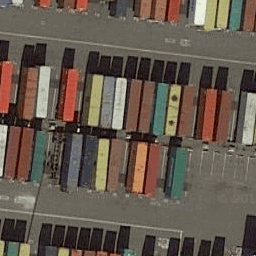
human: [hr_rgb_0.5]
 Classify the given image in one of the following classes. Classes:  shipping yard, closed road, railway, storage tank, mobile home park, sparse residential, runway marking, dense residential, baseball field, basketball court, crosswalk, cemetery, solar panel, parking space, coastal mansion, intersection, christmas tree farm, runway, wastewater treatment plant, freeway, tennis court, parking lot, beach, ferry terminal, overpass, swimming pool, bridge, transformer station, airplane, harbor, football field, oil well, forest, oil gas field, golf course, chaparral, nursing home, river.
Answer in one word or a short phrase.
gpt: shipping yard